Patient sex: F
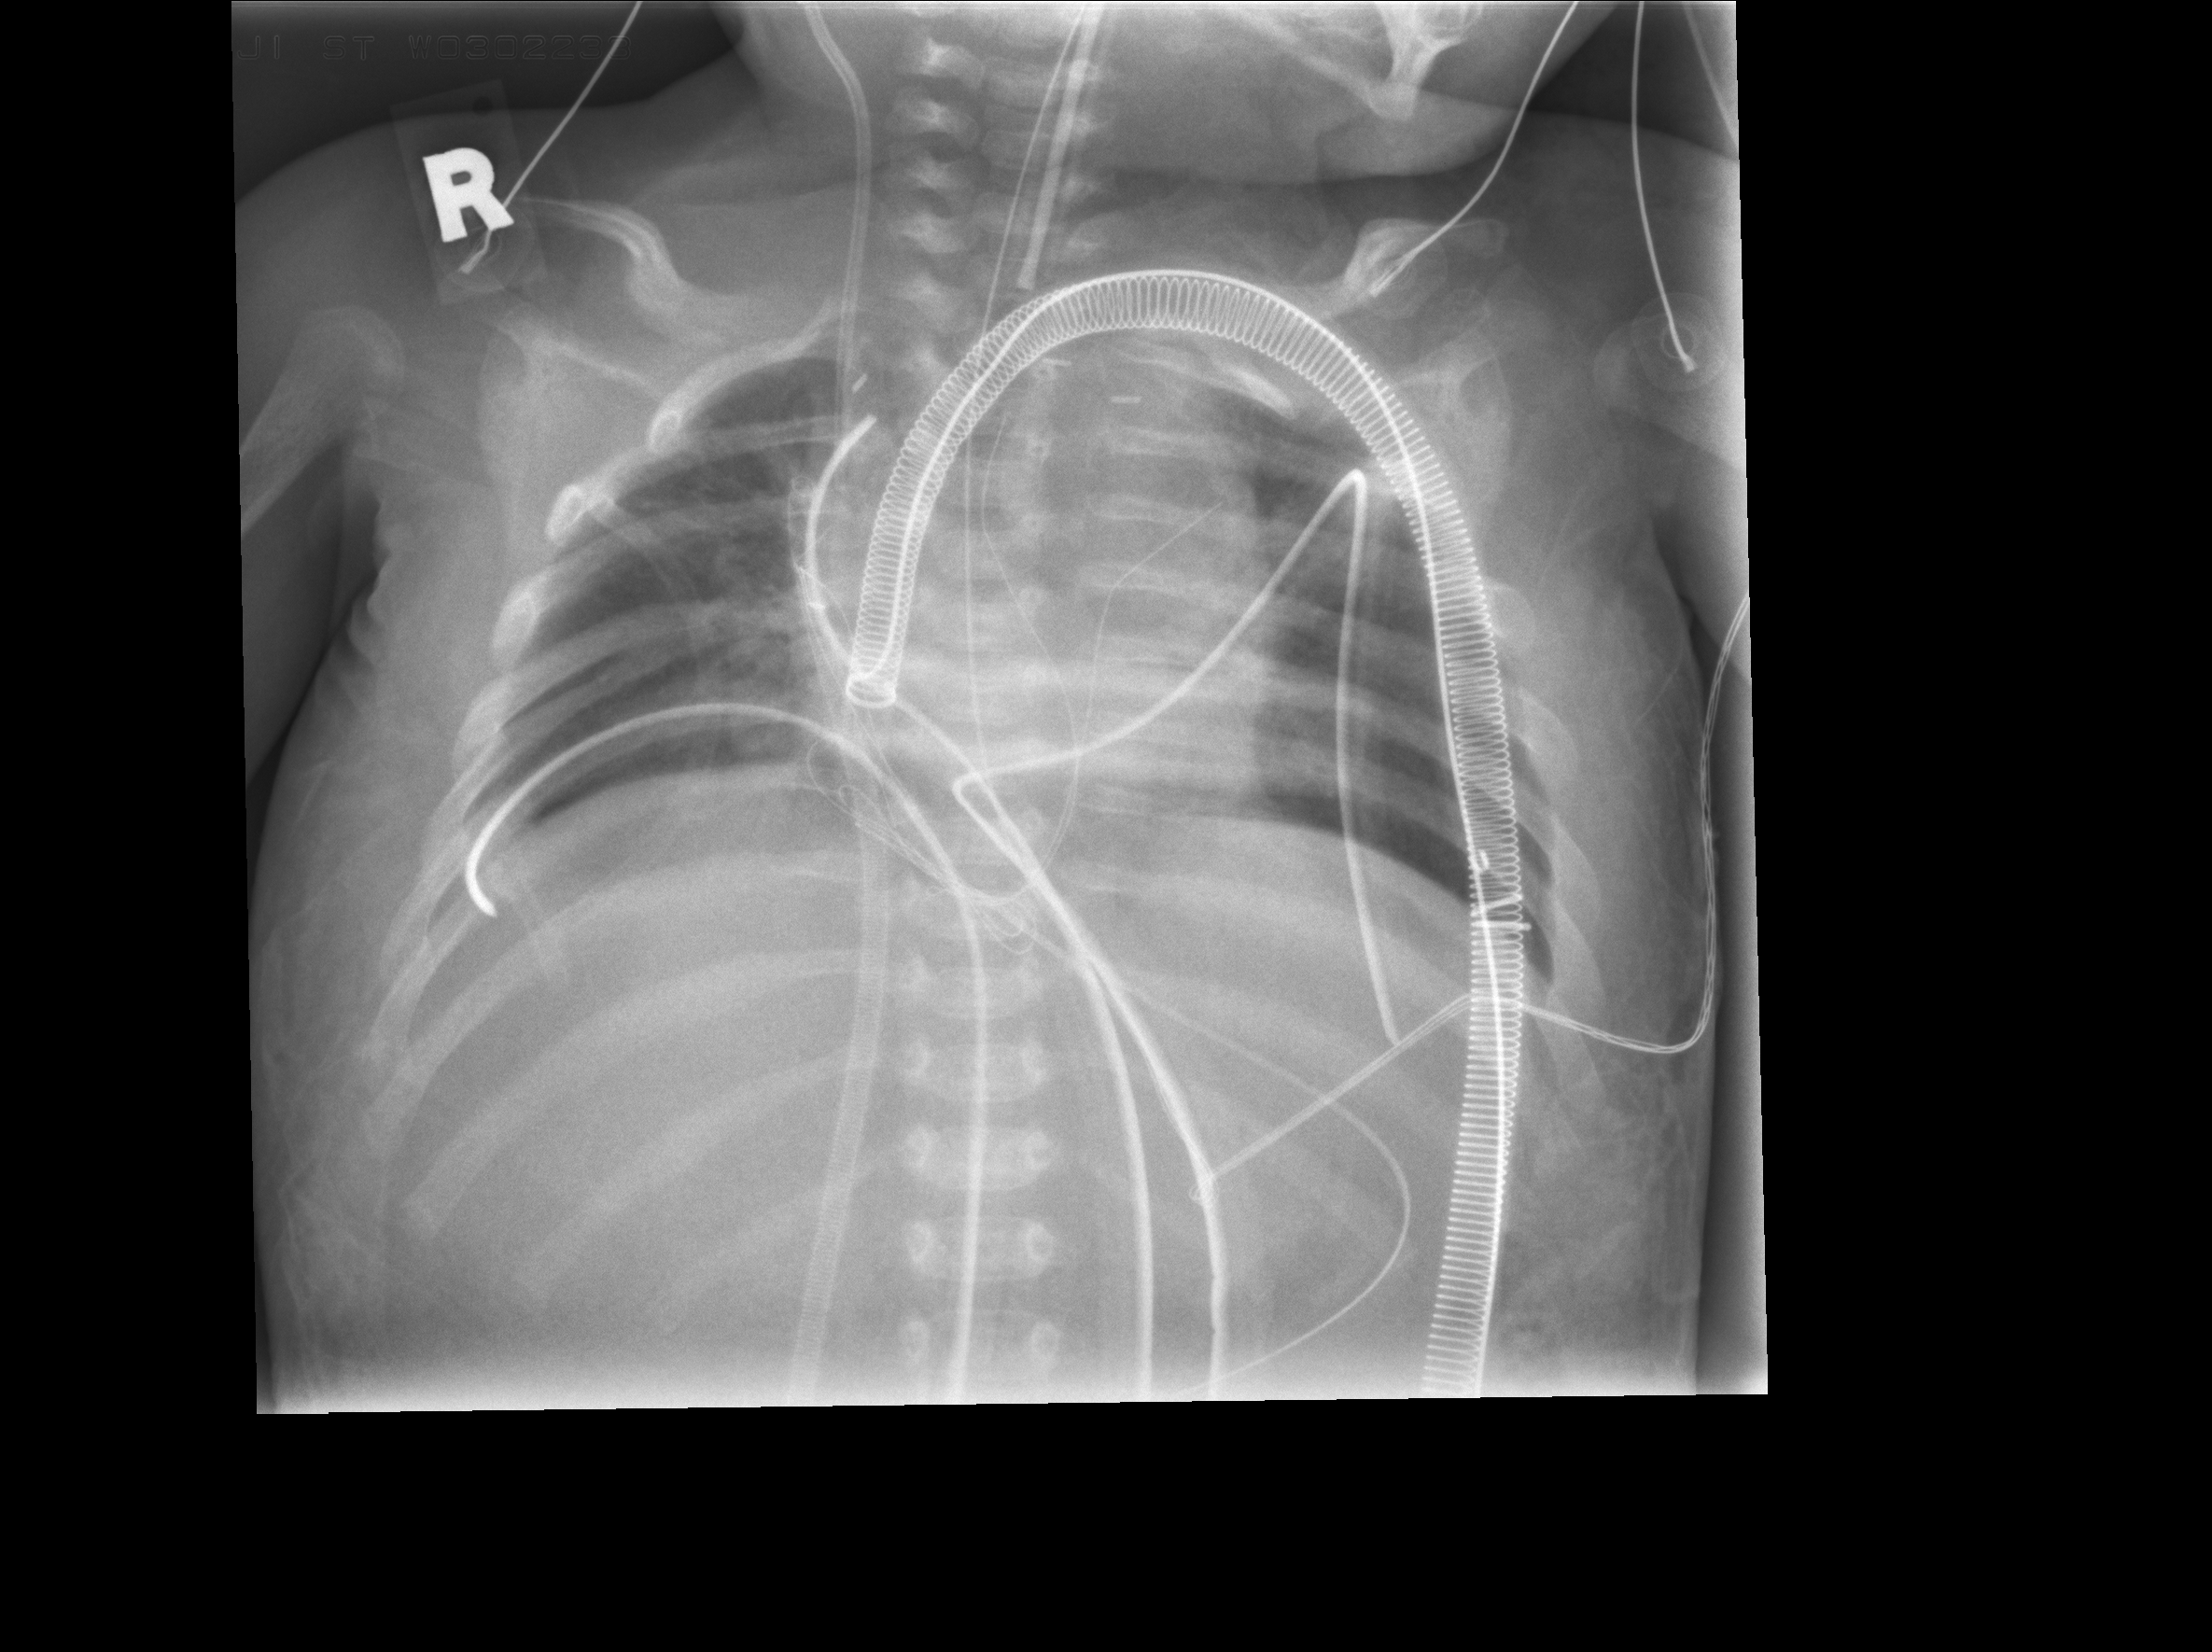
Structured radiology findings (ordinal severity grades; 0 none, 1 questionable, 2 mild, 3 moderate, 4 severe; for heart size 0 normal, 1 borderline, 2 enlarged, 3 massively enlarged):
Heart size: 2
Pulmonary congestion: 2
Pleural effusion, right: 0
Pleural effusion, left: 0
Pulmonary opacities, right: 1
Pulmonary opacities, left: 1
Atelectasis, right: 0
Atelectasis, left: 0